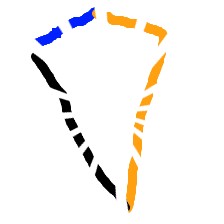
Shape: kite